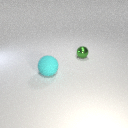
small green metal sphere to the right of large cyan rubber sphere